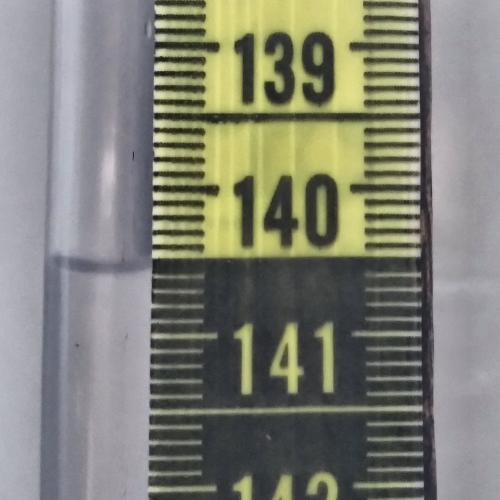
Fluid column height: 140.6 cm